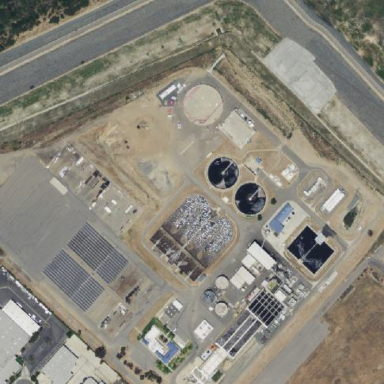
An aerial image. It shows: Wastewater plant.